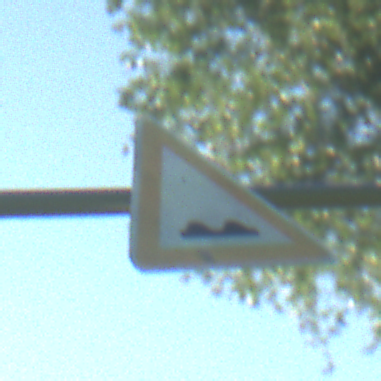
Verkehrszeichen: UnebeneFahrbahn
Umgebung: Outdoor, Nature
Tageszeit: MorningAfternoon
Wetter: Clear
Licht: Natural
Jahreszeit: NotSpecified
Kontrast: HighContrast